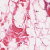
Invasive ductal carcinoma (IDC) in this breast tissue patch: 0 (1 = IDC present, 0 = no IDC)